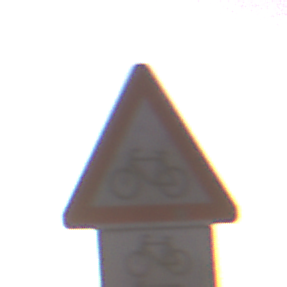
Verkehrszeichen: RadverkehrRechts
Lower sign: RichtungsangabeDurchPfeile9
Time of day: Dawn
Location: Outdoor (RoadRail)
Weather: Clear
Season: NotSpecified
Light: Natural